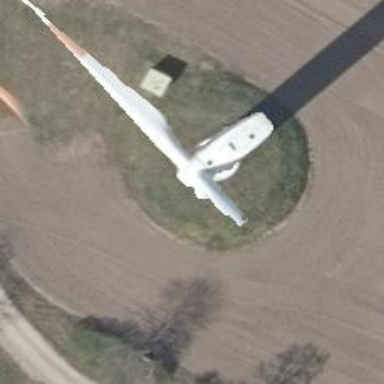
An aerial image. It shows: Wind generator powered by horizontal-axis wind turbine.